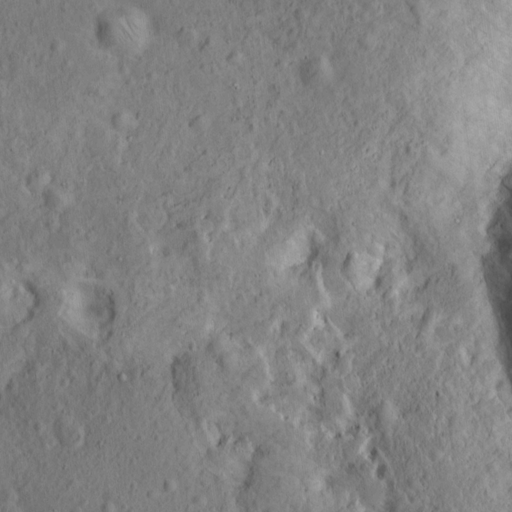
Classes present: Background, Cone